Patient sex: M
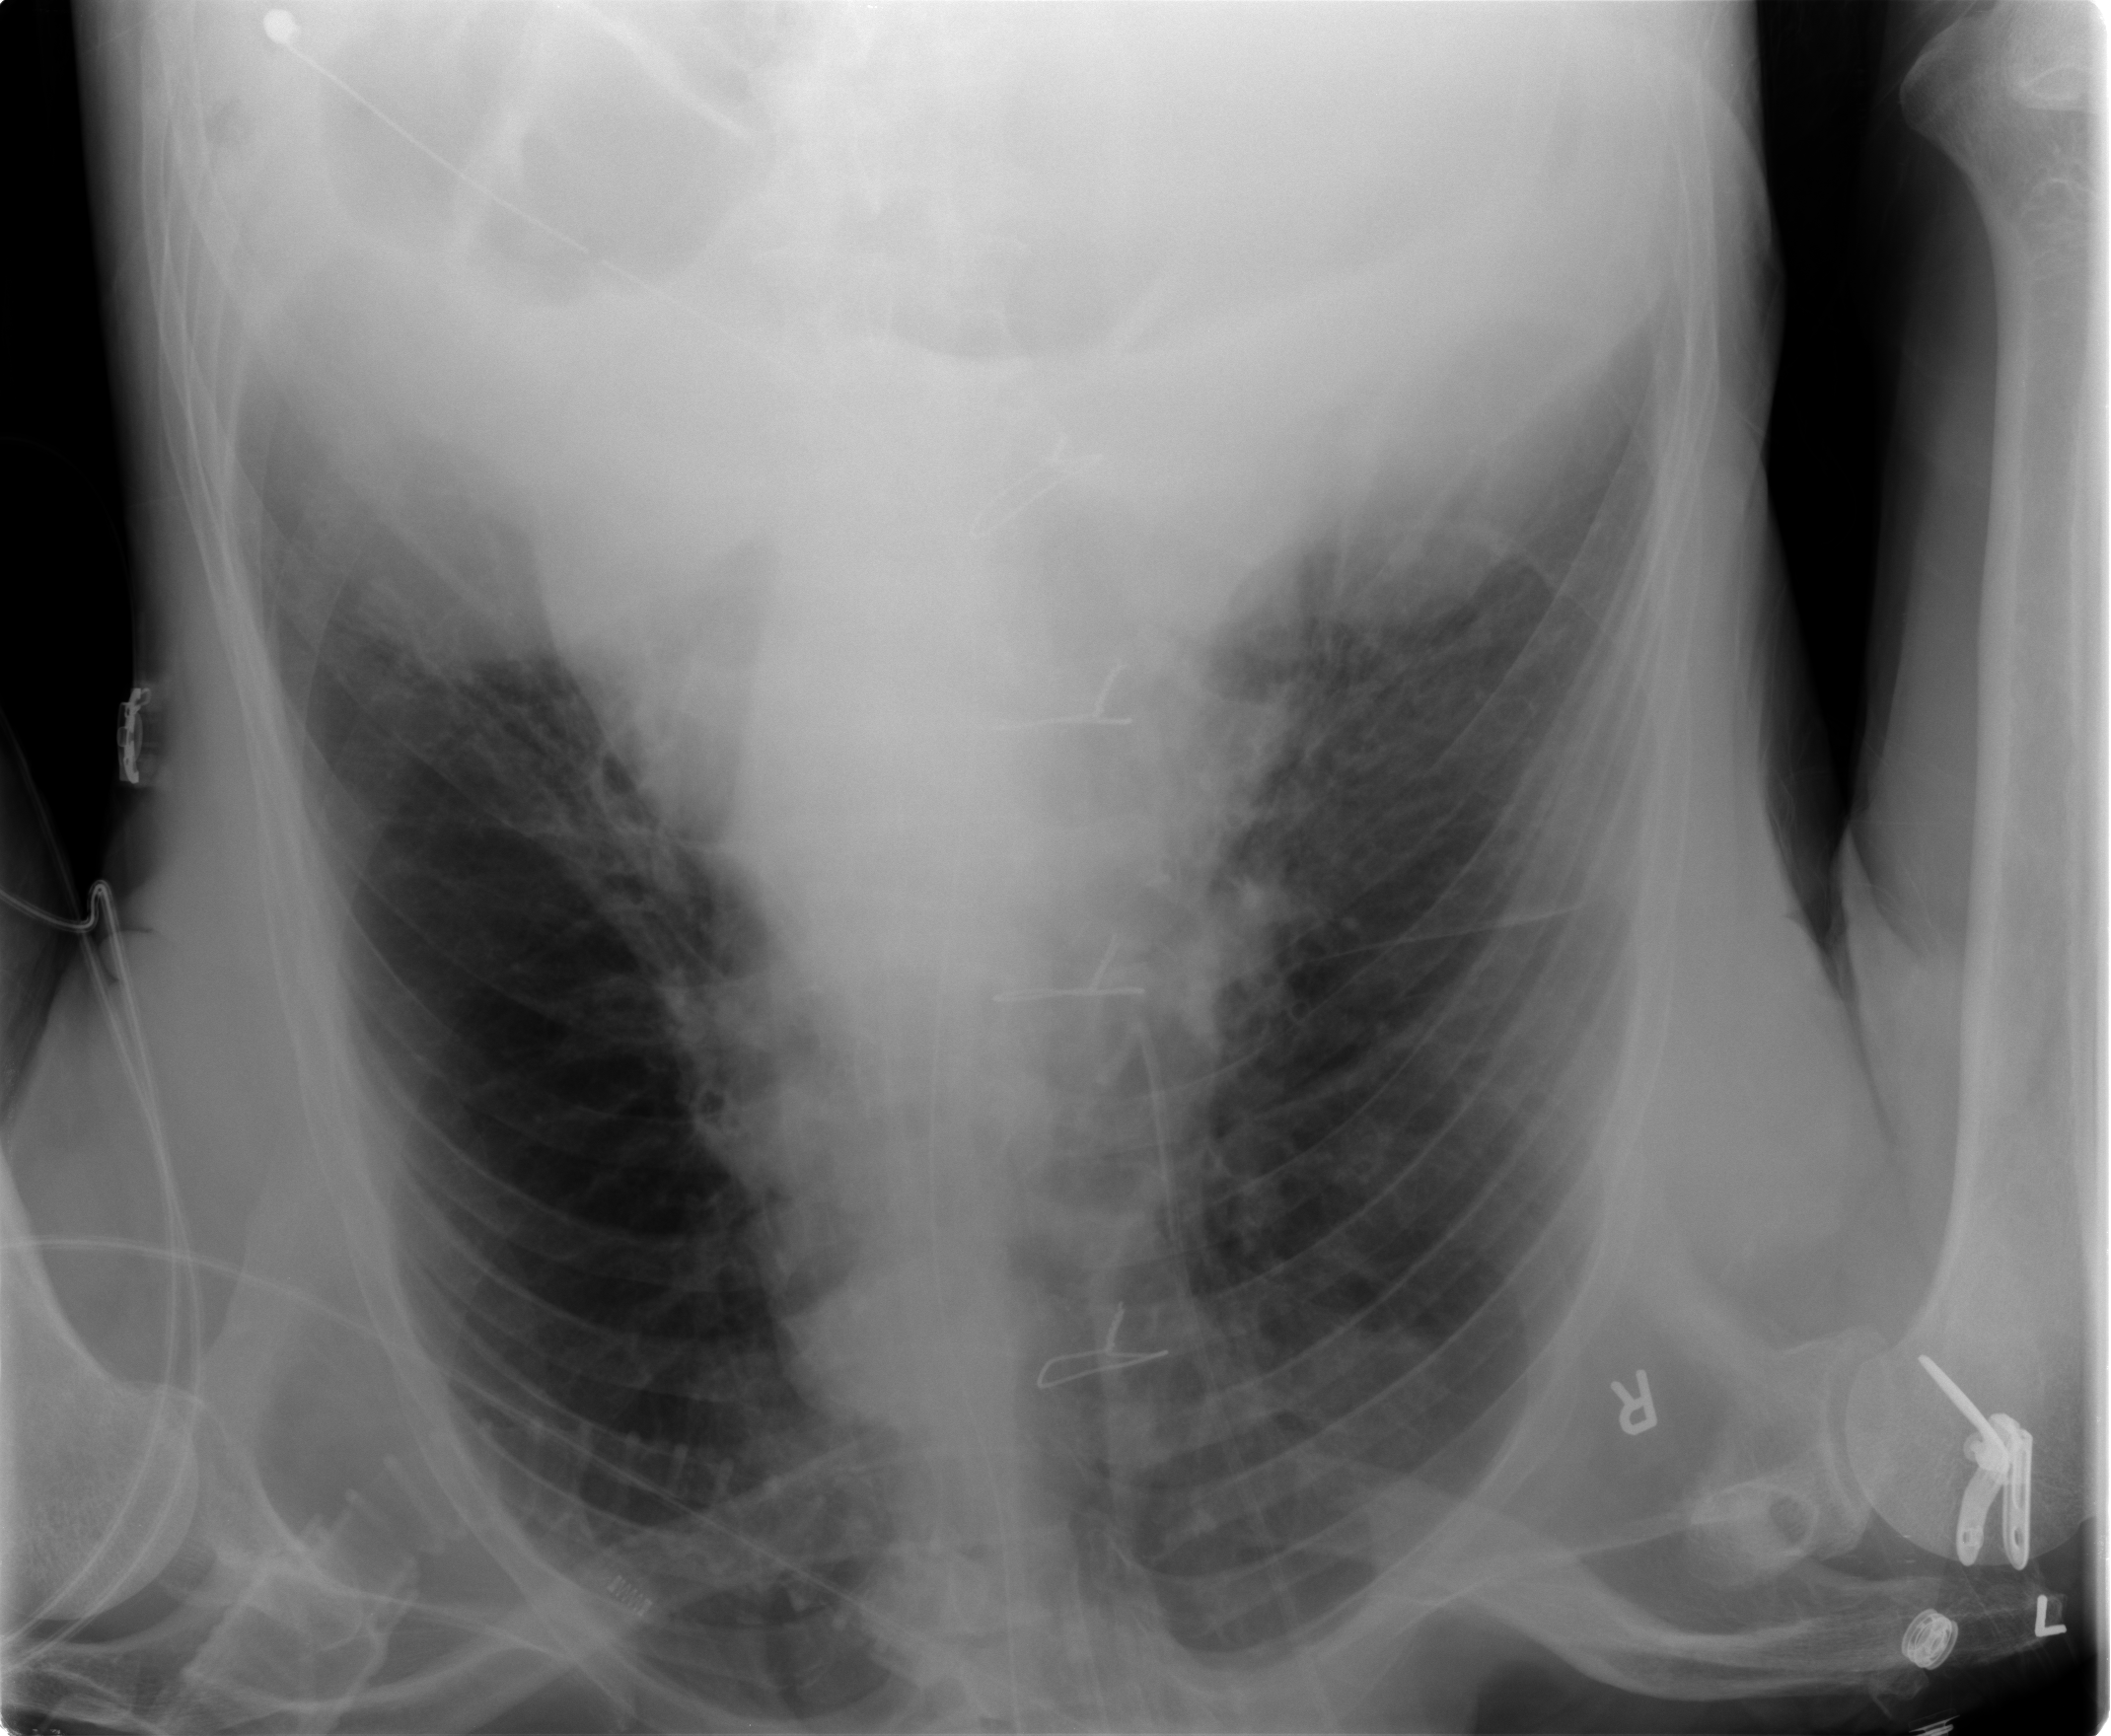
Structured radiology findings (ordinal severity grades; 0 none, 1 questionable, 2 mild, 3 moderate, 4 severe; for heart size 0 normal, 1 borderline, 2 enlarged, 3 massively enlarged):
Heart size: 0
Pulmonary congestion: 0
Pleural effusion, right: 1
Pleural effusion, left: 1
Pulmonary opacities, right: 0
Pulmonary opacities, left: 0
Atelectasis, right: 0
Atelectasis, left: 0